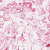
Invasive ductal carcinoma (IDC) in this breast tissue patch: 0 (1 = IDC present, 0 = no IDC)